Question: I am new to the world of mac. In python we I want to visualize a data, I use matplotlib's pyplot to generate a plot but when I do pyplot.show() it creates a new window. This behavior also happens inside my ipython notebook too - see image below. I wanted it to embed the image inside the notebook.
How can I correct this ?

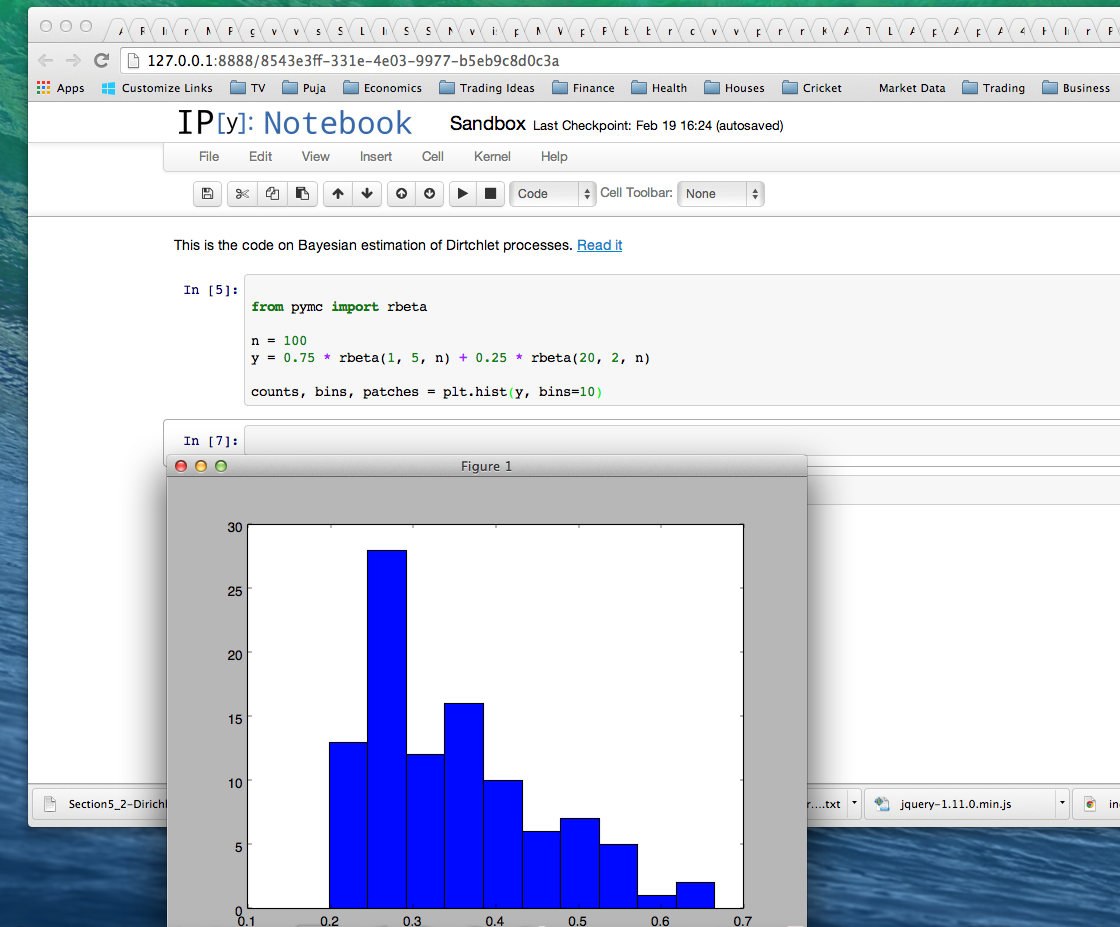
Answer: Try 'ipython notebook --pylab inline' when you launch ipython.